Question: I have a simple app, which I want to install using click once deployment. I want to retrieve the path where the user installed the app for ex. check the following image:-

I want to retrieve the path which is entered by the user. Is it possible to retrieve that path? If it's possible please suggest a suitable method. The app is made in C#
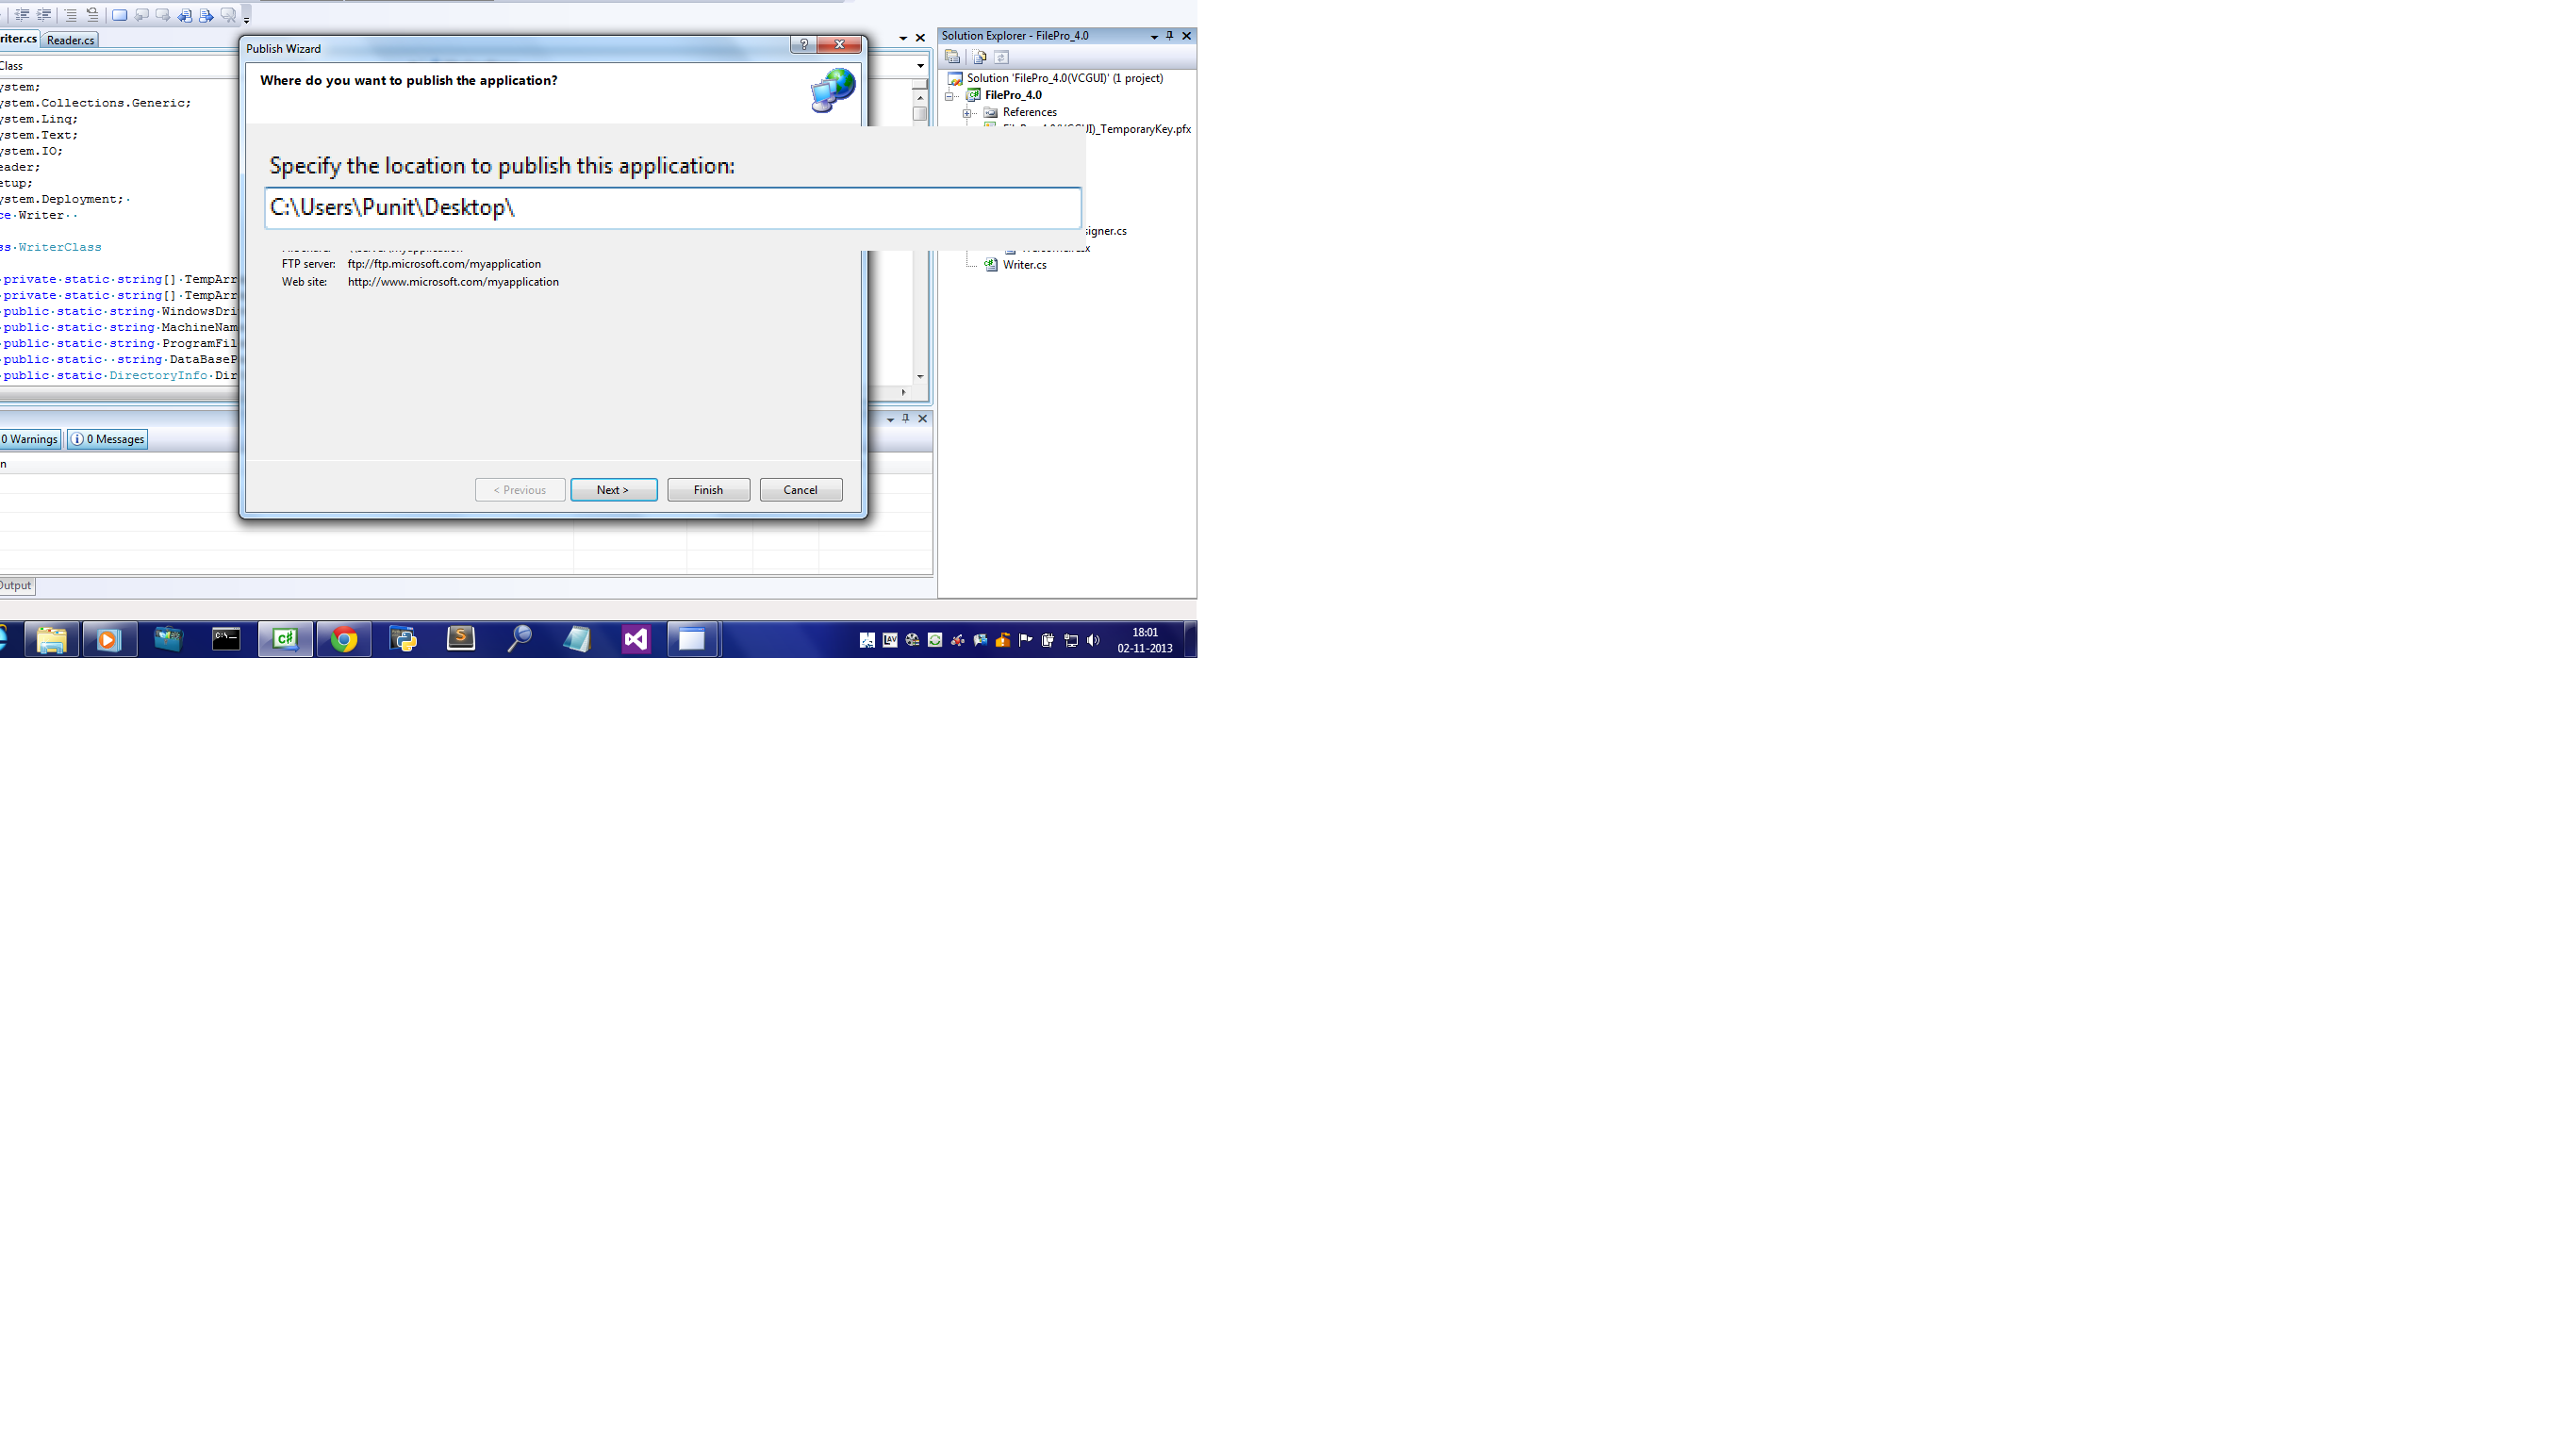
Answer: It is possible to get the path the application is running from.
Just use:
'''
using System.Reflection;
...
Assembly.GetExecutingAssembly().Location
'''
this will give you the path of the Application.
If you want just the folder, you can use
'''
AppDomain.CurrentDomain.BaseDirectory
'''